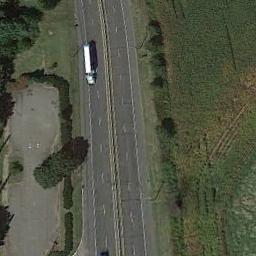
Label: freeway